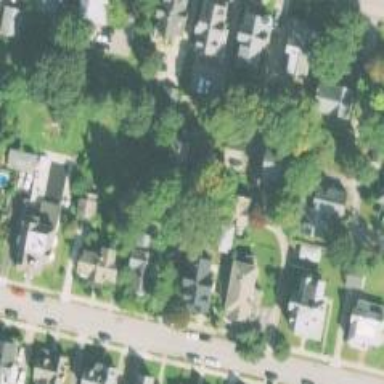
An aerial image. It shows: Residential driveway designated as service road.